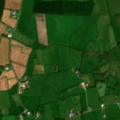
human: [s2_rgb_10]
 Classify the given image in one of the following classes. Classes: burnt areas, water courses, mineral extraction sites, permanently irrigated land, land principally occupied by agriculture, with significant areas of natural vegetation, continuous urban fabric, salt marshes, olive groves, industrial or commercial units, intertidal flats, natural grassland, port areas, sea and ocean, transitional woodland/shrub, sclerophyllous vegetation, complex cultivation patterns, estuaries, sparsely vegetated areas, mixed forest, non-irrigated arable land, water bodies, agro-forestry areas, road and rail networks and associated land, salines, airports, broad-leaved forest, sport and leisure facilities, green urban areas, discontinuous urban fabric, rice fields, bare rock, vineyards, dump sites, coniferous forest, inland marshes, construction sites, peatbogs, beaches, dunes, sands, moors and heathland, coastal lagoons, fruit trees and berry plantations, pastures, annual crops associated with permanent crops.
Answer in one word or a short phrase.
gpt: pastures